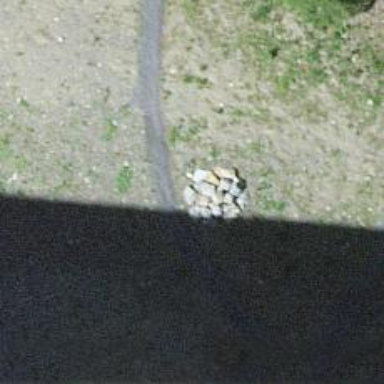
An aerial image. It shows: Footway with fine gravel surface.